Question: When using Rails 'asset_path' helper in development mode to include an image, I'm seeing Rails resolve the asset to a URL that includes the absolute path of the image on filesystem (really, I'm serious).
Let's start with the css.erb file:
'''
body {
background-image: url(<%= asset_path "cork.bg.gif" %>);
}
'''
The path returned from the helper looks fine in the compiled CSS...
'''
body {
background: url(/assets/cork.bg.gif);
}
'''
... but when the browser requests /assets/cork.bg.gif, that's when all hell breaks loose. Take this example (screenshot of the real thing):

What's more, the logs show that the middleware is actually fielding :
'''
Started GET "/assets/cork.bg.gif" for 127.0.0.1 at 2013-05-31 18:52:39 -0400
Served asset /cork.bg.gif - 200 OK (0ms)
Started GET "/var/www/corkboard.me/app/assets/images/cork.bg.gif" for 127.0.0.1 at 2013-05-31 18:52:39 -0400
ActionController::RoutingError (No route matches [GET] "/var/www/corkboard.me/app/assets/images/cork.bg.gif"):
actionpack (3.2.13) lib/action_dispatch/middleware/debug_exceptions.rb:21:in 'call'
actionpack (3.2.13) lib/action_dispatch/middleware/show_exceptions.rb:56:in 'call'
railties (3.2.13) lib/rails/rack/logger.rb:32:in 'call_app'
railties (3.2.13) lib/rails/rack/logger.rb:16:in 'block in call'
activesupport (3.2.13) lib/active_support/tagged_logging.rb:22:in 'tagged'
railties (3.2.13) lib/rails/rack/logger.rb:16:in 'call'
actionpack (3.2.13) lib/action_dispatch/middleware/request_id.rb:22:in 'call'
rack (1.4.5) lib/rack/methodoverride.rb:21:in 'call'
rack (1.4.5) lib/rack/runtime.rb:17:in 'call'
activesupport (3.2.13) lib/active_support/cache/strategy/local_cache.rb:72:in 'call'
rack (1.4.5) lib/rack/lock.rb:15:in 'call'
actionpack (3.2.13) lib/action_dispatch/middleware/static.rb:63:in 'call'
railties (3.2.13) lib/rails/engine.rb:479:in 'call'
railties (3.2.13) lib/rails/application.rb:223:in 'call'
railties (3.2.13) lib/rails/railtie/configurable.rb:30:in 'method_missing'
unicorn (4.6.2) lib/unicorn/http_server.rb:552:in 'process_client'
unicorn (4.6.2) lib/unicorn/http_server.rb:632:in 'worker_loop'
unicorn (4.6.2) lib/unicorn/http_server.rb:500:in 'spawn_missing_workers'
unicorn (4.6.2) lib/unicorn/http_server.rb:142:in 'start'
unicorn (4.6.2) bin/unicorn_rails:209:in '<top (required)>'
/usr/bin/unicorn_rails:23:in 'load'
/usr/bin/unicorn_rails:23:in '<main>'
Rendered /usr/lib/ruby/gems/1.9.1/gems/actionpack-3.2.13/lib/action_dispatch/middleware/templates/rescues/routing_error.erb within rescues/layout (0.7ms)
'''
I don't understand what's going on and solving the issue is very frustrating. It's one request from the browser. What could be adding that absolute file path?
Here's my application.rb and development.rb config files. Please help. Whoever gives me the answer that fixes this can have a free year's subscription to NoteApp (<URL>
'''
require File.expand_path('../boot', __FILE__)
require 'rails/all'
# If you have a Gemfile, require the gems listed there, including any gems
# you've limited to :test, :development, or :production.
Bundler.require(:default, Rails.env) if defined?(Bundler)
SITE_CONFIG = YAML.load_file("config/config.yml")[Rails.env]
module Corkboard
class Application < Rails::Application
# Settings in config/environments/* take precedence over those specified here.
# Application configuration should go into files in config/initializers
# -- all .rb files in that directory are automatically loaded.
# Custom directories with classes and modules you want to be autoloadable.
# config.autoload_paths += %W(#{config.root}/extras)
# Only load the plugins named here, in the order given (default is alphabetical).
# :all can be used as a placeholder for all plugins not explicitly named.
# config.plugins = [ :exception_notification, :ssl_requirement, :all ]
# Activate observers that should always be running.
# config.active_record.observers = :cacher, :garbage_collector, :forum_observer
# Set Time.zone default to the specified zone and make Active Record auto-convert to this zone.
# Run "rake -D time" for a list of tasks for finding time zone names. Default is UTC.
# config.time_zone = 'Central Time (US & Canada)'
# The default locale is :en and all translations from config/locales/*.rb,yml are auto loaded.
# config.i18n.load_path += Dir[Rails.root.join('my', 'locales', '*.{rb,yml}').to_s]
# config.i18n.default_locale = :de
# JavaScript files you want as :defaults (application.js is always included).
# config.action_view.javascript_expansions[:defaults] = %w(jquery rails)
# Configure the default encoding used in templates for Ruby 1.9.
config.encoding = "utf-8"
# Configure sensitive parameters which will be filtered from the log file.
config.filter_parameters += [:password, :xdr_data]
config.assets.enabled = true
config.assets.version = '1.1'
end
end
'''
'''
Corkboard::Application.configure do
# Settings specified here will take precedence over those in config/application.rb
# In the development environment your application's code is reloaded on
# every request. This slows down response time but is perfect for development
# since you don't have to restart the webserver when you make code changes.
config.cache_classes = false
# Log error messages when you accidentally call methods on nil.
config.whiny_nils = true
# Show full error reports and disable caching
config.consider_all_requests_local = true
config.action_controller.perform_caching = false
# Don't care if the mailer can't send
config.action_mailer.raise_delivery_errors = false
# Print deprecation notices to the Rails logger
config.active_support.deprecation = :log
# Only use best-standards-support built into browsers
config.action_dispatch.best_standards_support = :builtin
# Set header for nginx to handle large uploads.
# e.g. http://thedataasylum.com/articles/how-rails-nginx-x-accel-redirect-work-together.html
config.action_dispatch.x_sendfile_header = 'X-Accel-Redirect'
config.assets.compress = false
config.assets.debug = true
config.assets.digest = false
config.serve_static_assets = true
end
'''
Added nginx configuration.
'''
worker_processes 1;
user nobody nogroup;
pid /tmp/nginx.pid;
error_log /var/www/corkboard.me/log/nginx.error.log;
events {
worker_connections 1024; # increase if you have lots of clients
# Set this to on if you have more than 1 working processes
# This will allow only one child to watch the pollset and accept
# a connection to a socket
accept_mutex off; # "on" if nginx worker_processes > 1
}
http {
include mime.types;
default_type application/octet-stream;
access_log /var/www/corkboard.me/log/nginx.access.log combined;
# This tells Nginx to ignore the contents of a file it is sending
# and uses the kernel sendfile instead
sendfile on;
# Set this to on if you have sendfile on
# It will prepend the HTTP response headers before
# calling sendfile()
tcp_nopush on;
# This disables the "Nagle buffering algorithm" (Nginx Docs)
# Good for websites that send a lot of small requests that
# don't need a response
tcp_nodelay off;
gzip on;
gzip_http_version 1.0;
gzip_proxied any;
gzip_min_length 500;
gzip_disable "MSIE [1-6]\.";
gzip_types text/plain text/html text/xml text/css
text/comma-separated-values
text/javascript application/x-javascript
application/atom+xml;
upstream unicorn_server {
# This is the socket we configured in unicorn.rb
server unix:/var/www/corkboard.me/tmp/sockets/unicorn.sock
fail_timeout=0;
}
server {
listen 80;
listen 443 ssl;
ssl_certificate /path/to/file.crt;
ssl_certificate_key /path/to/file.key;
server_name hello.corkboard.me;
location / {
proxy_pass http://127.0.0.1:8000;
proxy_set_header Host $host;
}
}
server {
listen 80;
listen 443 ssl;
ssl_certificate /path/to/file.crt;
ssl_certificate_key /path/to/file.key;
client_max_body_size 4G;
server_name .corkboard.me;
keepalive_timeout 5;
rewrite ^ https://noteapp.com$request_uri? permanent;
}
server {
listen 80;
listen 443 ssl;
server_name www.noteapp.com;
ssl_certificate /path/to/file.crt;
ssl_certificate_key /path/to/file.key;
keepalive_timeout 5;
rewrite ^ https://noteapp.com$request_uri? permanent;
}
server {
listen 80;
listen 443 default_server ssl;
ssl_certificate /path/to/file.crt;
ssl_certificate_key /path/to/file.key;
client_max_body_size 4G;
server_name noteapp.com;
keepalive_timeout 5;
# Location of our static files
root /var/www/corkboard.me/public;
location / {
set $https_val "";
if ($server_port = 443) {
set $https_val "https";
}
proxy_set_header X-Forwarded-For $proxy_add_x_forwarded_for;
proxy_set_header X-FORWARDED_PROTO $https_val;
proxy_set_header Host $http_host;
proxy_redirect off;
# If you don't find the filename in the static files
# Then request it from the unicorn server
if (!-f $request_filename) {
proxy_pass http://unicorn_server;
break;
}
}
error_page 502 503 /maintenance.html;
error_page 500 504 /500.html;
}
}
'''
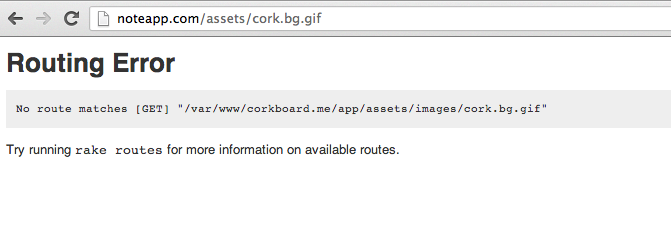
Answer: Alright, so it looks as though I should have read the asset pipeline docs more thoroughly. I missed this big red box related to X-Sendfile headers:
<URL>
And my apologies. The headers aren't included in the nginx configuration above because of a bad copy/paste job.